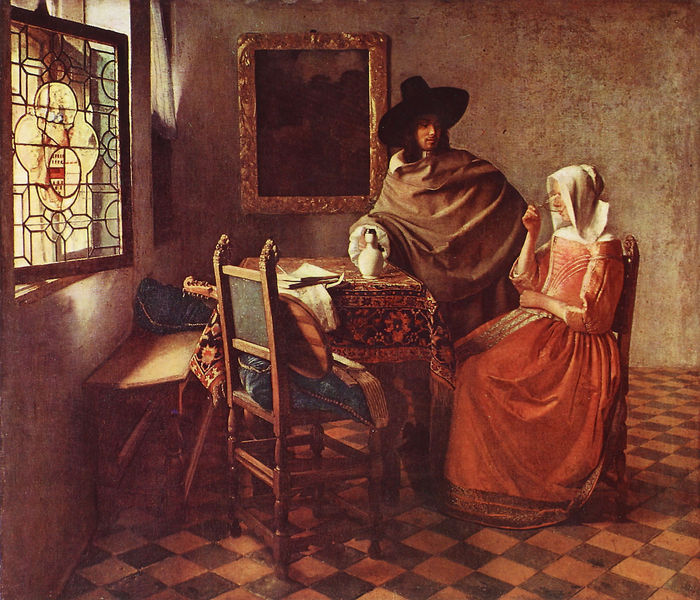
Titel: Kavalier und trinkende Dame
Künstler: Jan Vermeer van Delft
Institution: Berlin, Staatliche Museen, Gemäldegalerie
Schlagwörter: blau, gemälde, mann, weiß, fenster, frau, glas, hut, kleid, stuhl, stühle, tisch, blick, rot, schleier, haube, karo, teppich, trinken, bild, holland, innenraum, tischdecke, gold, interieur, paar, krug, bank, kissen, wein, kammer, fliesen, vermeer, karomuster, karaffe, fensterglas, flämisch, flandern, eyck, zut, flndern, offenes fesnter